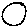
Label: circle